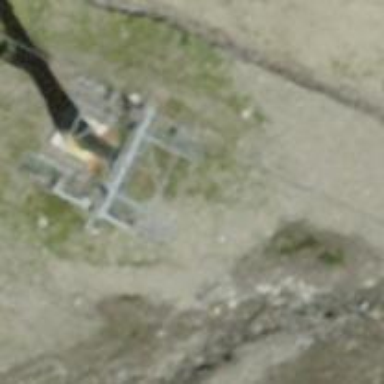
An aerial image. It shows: Pylon for aerialway.